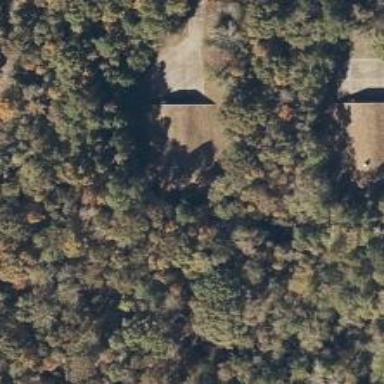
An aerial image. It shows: Military bunker.